Question: 100 periods have been collected from a 3 dimensional periodic signal. The wavelength slightly varies. The noise of the wavelength follows Gaussian distribution with zero mean. A good estimate of the wavelength is known, that is not an issue here. The noise of the amplitude may not be Gaussian and may be contaminated with outliers.
Time-series, ARMA, ARIMA, Kalman Filter, autoregression and autocorrelation seem to be keywords here.
I have no idea how time-series models work. Are they prepared for varying wavelengths? Can they handle non-smooth true signals? If a time-series model is fitted, can I compute a 'best estimate' for a single period? How?
A related question is <URL>. Speed is not an issue in my case. Processing is done off-line, after all periods have been collected.
I am measuring acceleration during human steps at 200 Hz. After that I am trying to double integrate the data to get the vertical displacement of the center of gravity. Of course the noise introduces a HUGE error when you integrate twice. I would like to exploit periodicity to reduce this noise. Here is a crude graph of the actual data (y: acceleration in g, x: time in second) of 6 steps corresponding to 3 periods (1 left and 1 right step is a period):

My interest is now purely theoretical, as <URL> gives a pretty good recipe what to do.
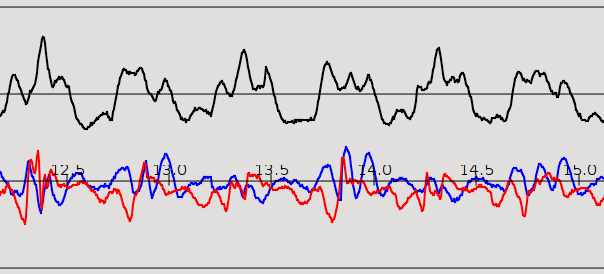
Answer: We have used wavelets for noise suppression with similar signal measured from cows during walking.
I'm don't think the noise is so much of a problem here and the biggest peaks represent actual changes in the acceleration during walking.
I suppose that the angle of the leg and thus accelerometer changes during your experiment and you need to account for that in order to calculate the distance i.e you need to know what is the orientation of the accelerometer in each time step. See e.g this <URL> for one to account for angle.
If you need get accurate measures of the position the best solution would be to get an accelerometer with a magnetometer, which also measures orientation. Something like this should work: <URL>.
: I have looked into this a bit more in the last few days because a similar project is in my to do list as well... We have not used gyros in the past, but we are doing so in the next project.
The inaccuracy in the positioning doesn't come from the white noise, but from the inaccuracy and drift of the gyro. And the error then accumulates very quickly due to the double integration. Intersense has a product called <URL> is a good introduction to inertial navigation.